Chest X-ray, PA view. Patient: 54 years old, sex F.
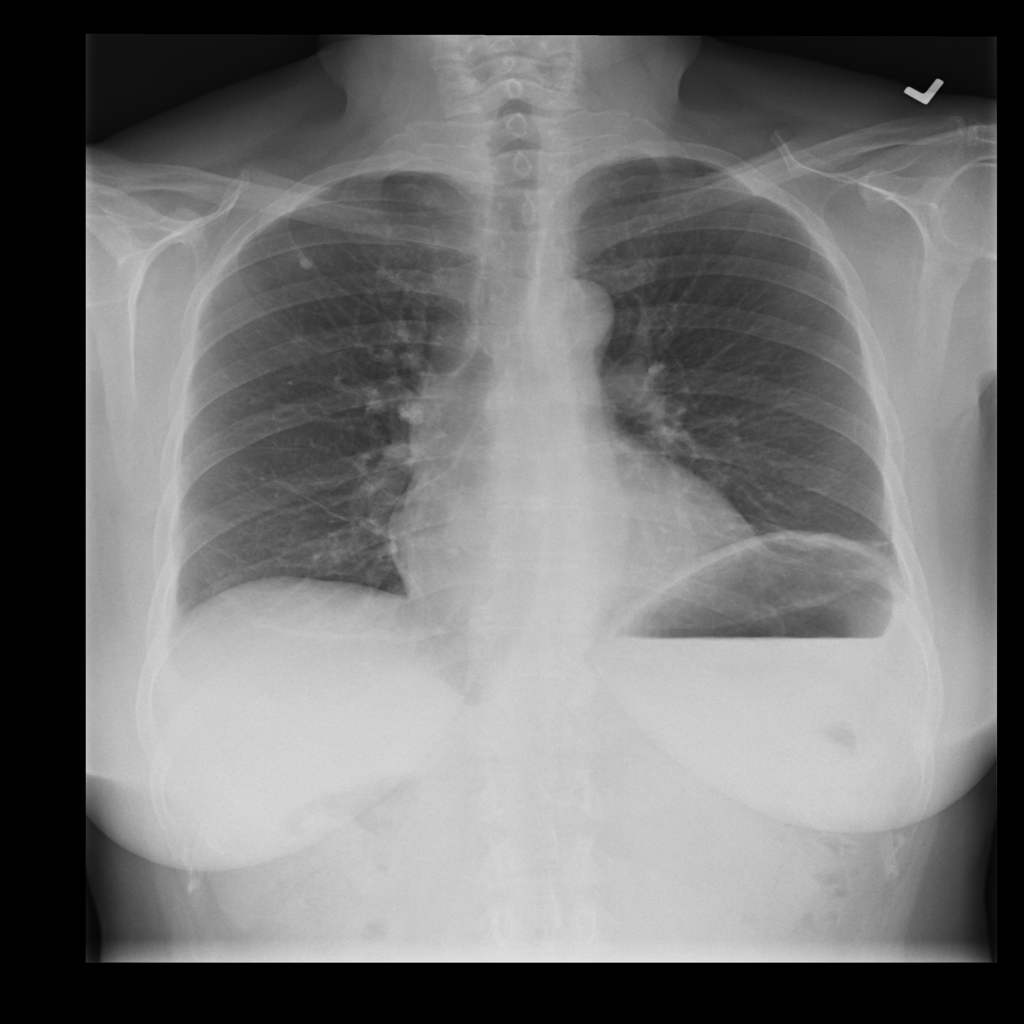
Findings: No Finding